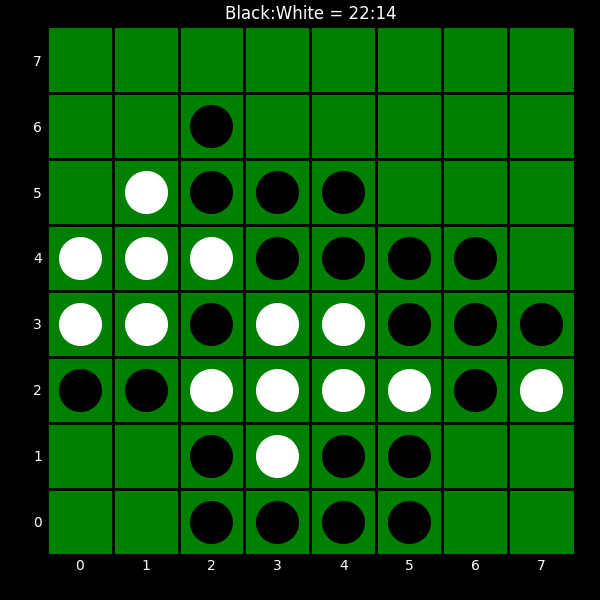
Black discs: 22
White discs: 14